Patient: sex M, age 78
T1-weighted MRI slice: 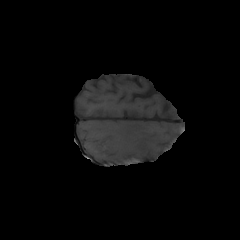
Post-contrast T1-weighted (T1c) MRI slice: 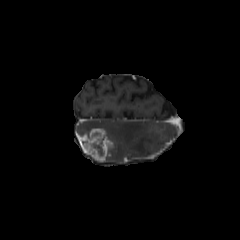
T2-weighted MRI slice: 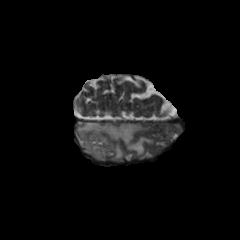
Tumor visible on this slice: yes
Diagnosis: Glioblastoma, IDH-wildtype
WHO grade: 4